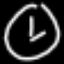
Label: clock